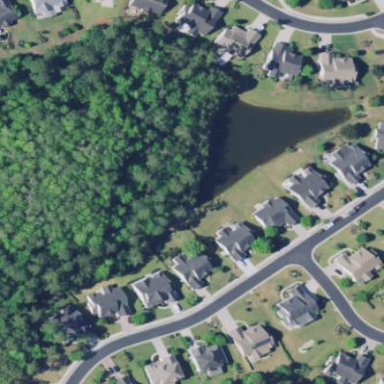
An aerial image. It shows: Pond surrounded by natural water.